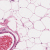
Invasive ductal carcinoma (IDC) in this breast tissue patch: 0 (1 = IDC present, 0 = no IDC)